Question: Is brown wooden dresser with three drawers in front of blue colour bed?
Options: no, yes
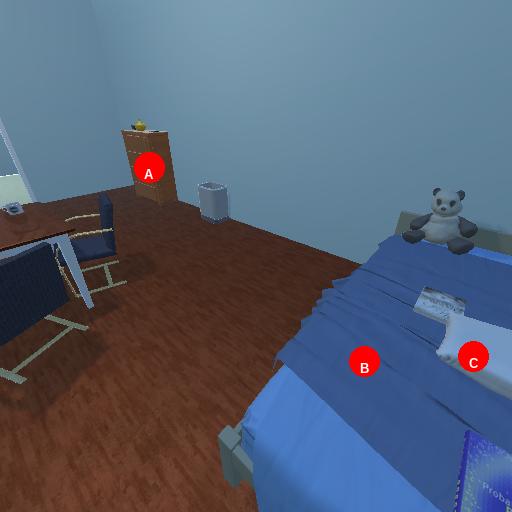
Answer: no